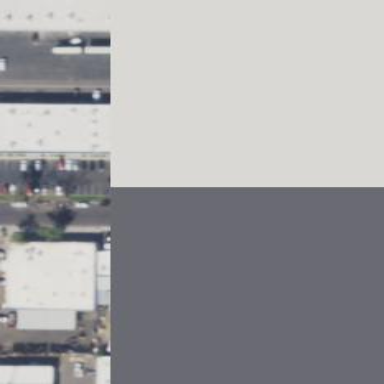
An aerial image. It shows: Building.